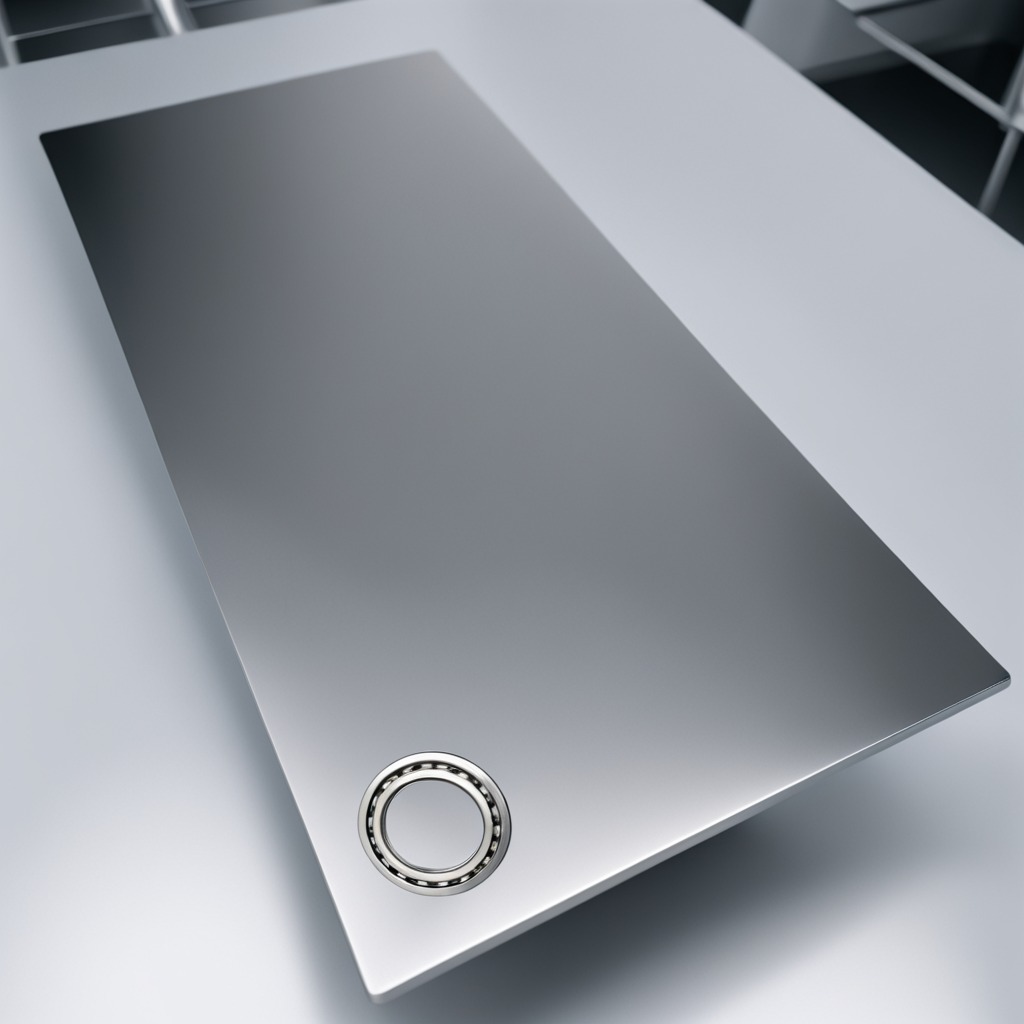
A metal ball bearing is lying on a stainless steel table in a high-end prototyping lab.